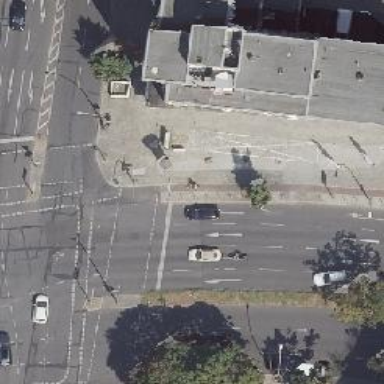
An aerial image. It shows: Crossing with traffic signals.